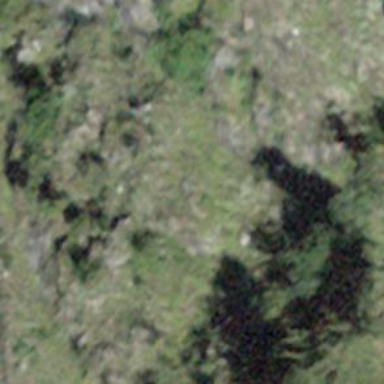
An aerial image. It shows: Mixed woodland area with various types of leaves.